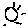
Label: sun